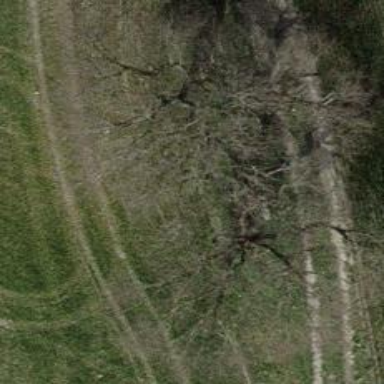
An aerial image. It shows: Beautiful tree in nature.